Interaction volume radius: 5 \u00c5
Interaction volume height: 10 \u00c5
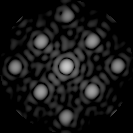
Disorder parameter: 0.108